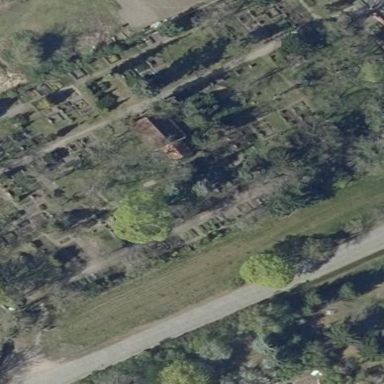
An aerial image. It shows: Cemetery.